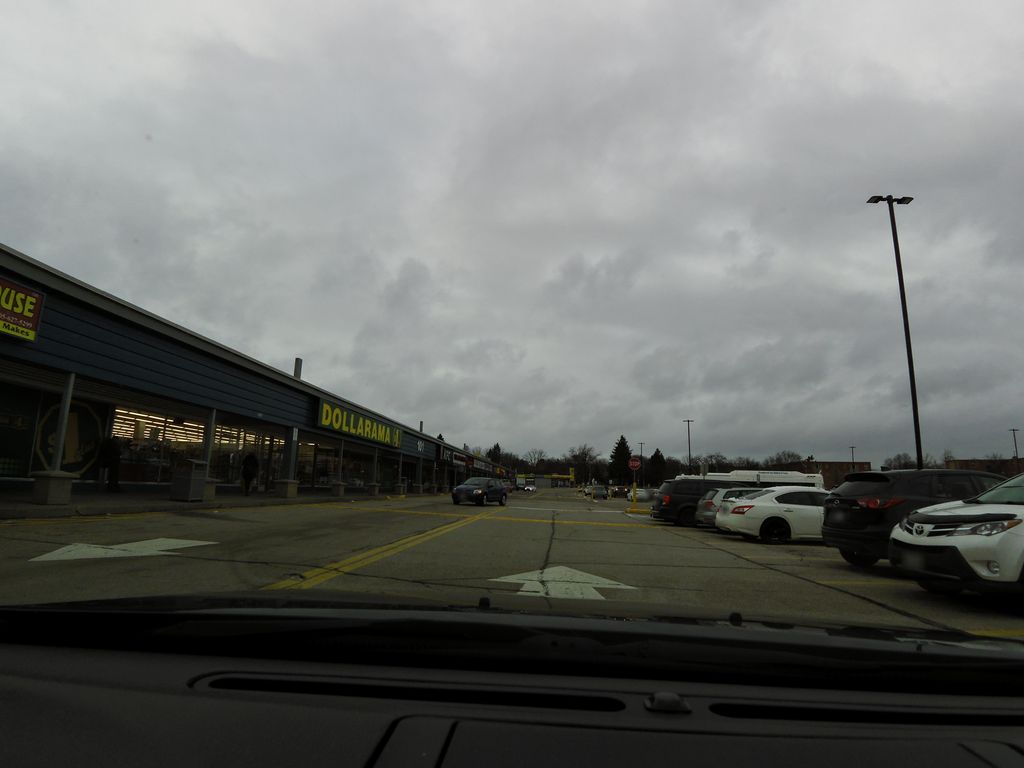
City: hamilton